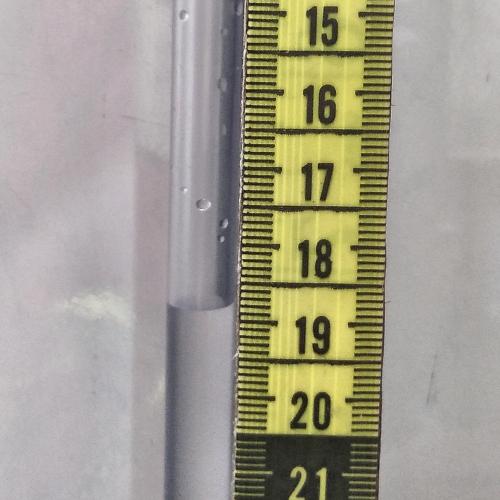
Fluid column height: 18.8 cm